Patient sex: M
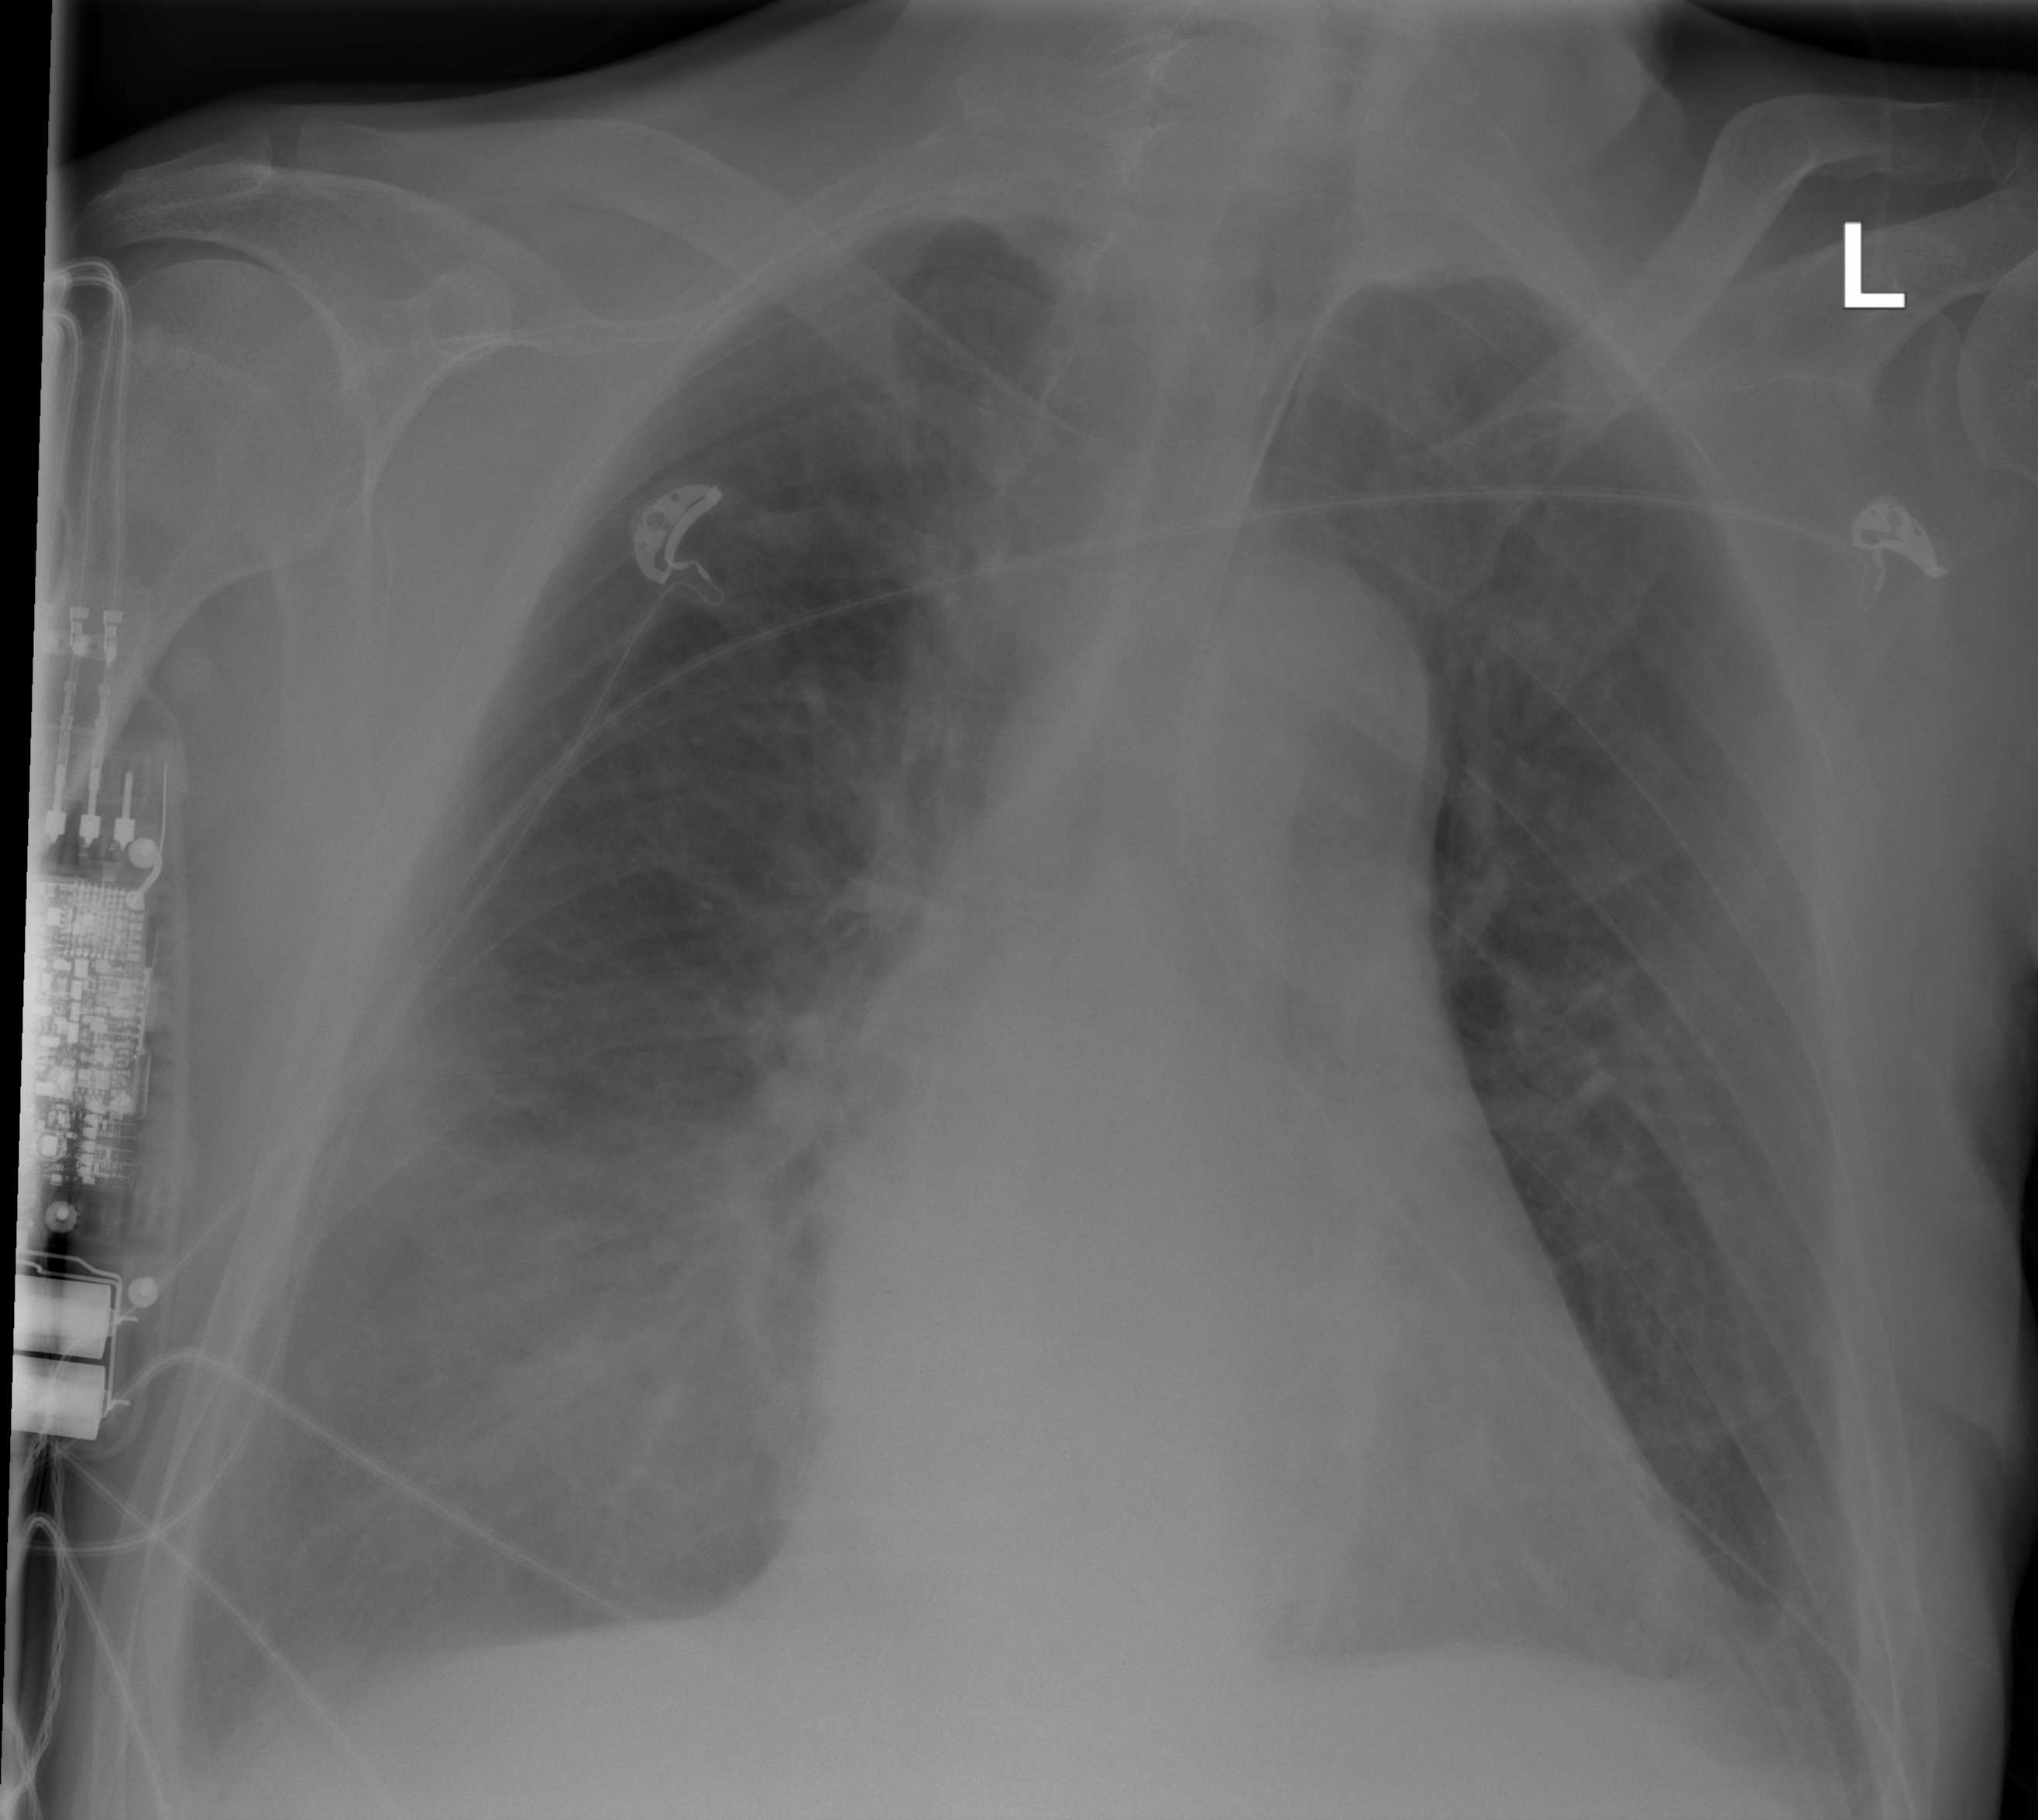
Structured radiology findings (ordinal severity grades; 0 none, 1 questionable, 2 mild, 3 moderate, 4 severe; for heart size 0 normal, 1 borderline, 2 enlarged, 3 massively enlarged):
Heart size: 2
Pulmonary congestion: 2
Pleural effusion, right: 2
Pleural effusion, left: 2
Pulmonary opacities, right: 2
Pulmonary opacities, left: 0
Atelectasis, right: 2
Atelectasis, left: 2